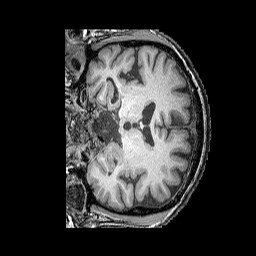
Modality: T1w
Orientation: coronal
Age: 54
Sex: male
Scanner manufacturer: siemens
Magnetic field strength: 3 T
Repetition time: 2.25 s
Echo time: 0.00411 s